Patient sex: M
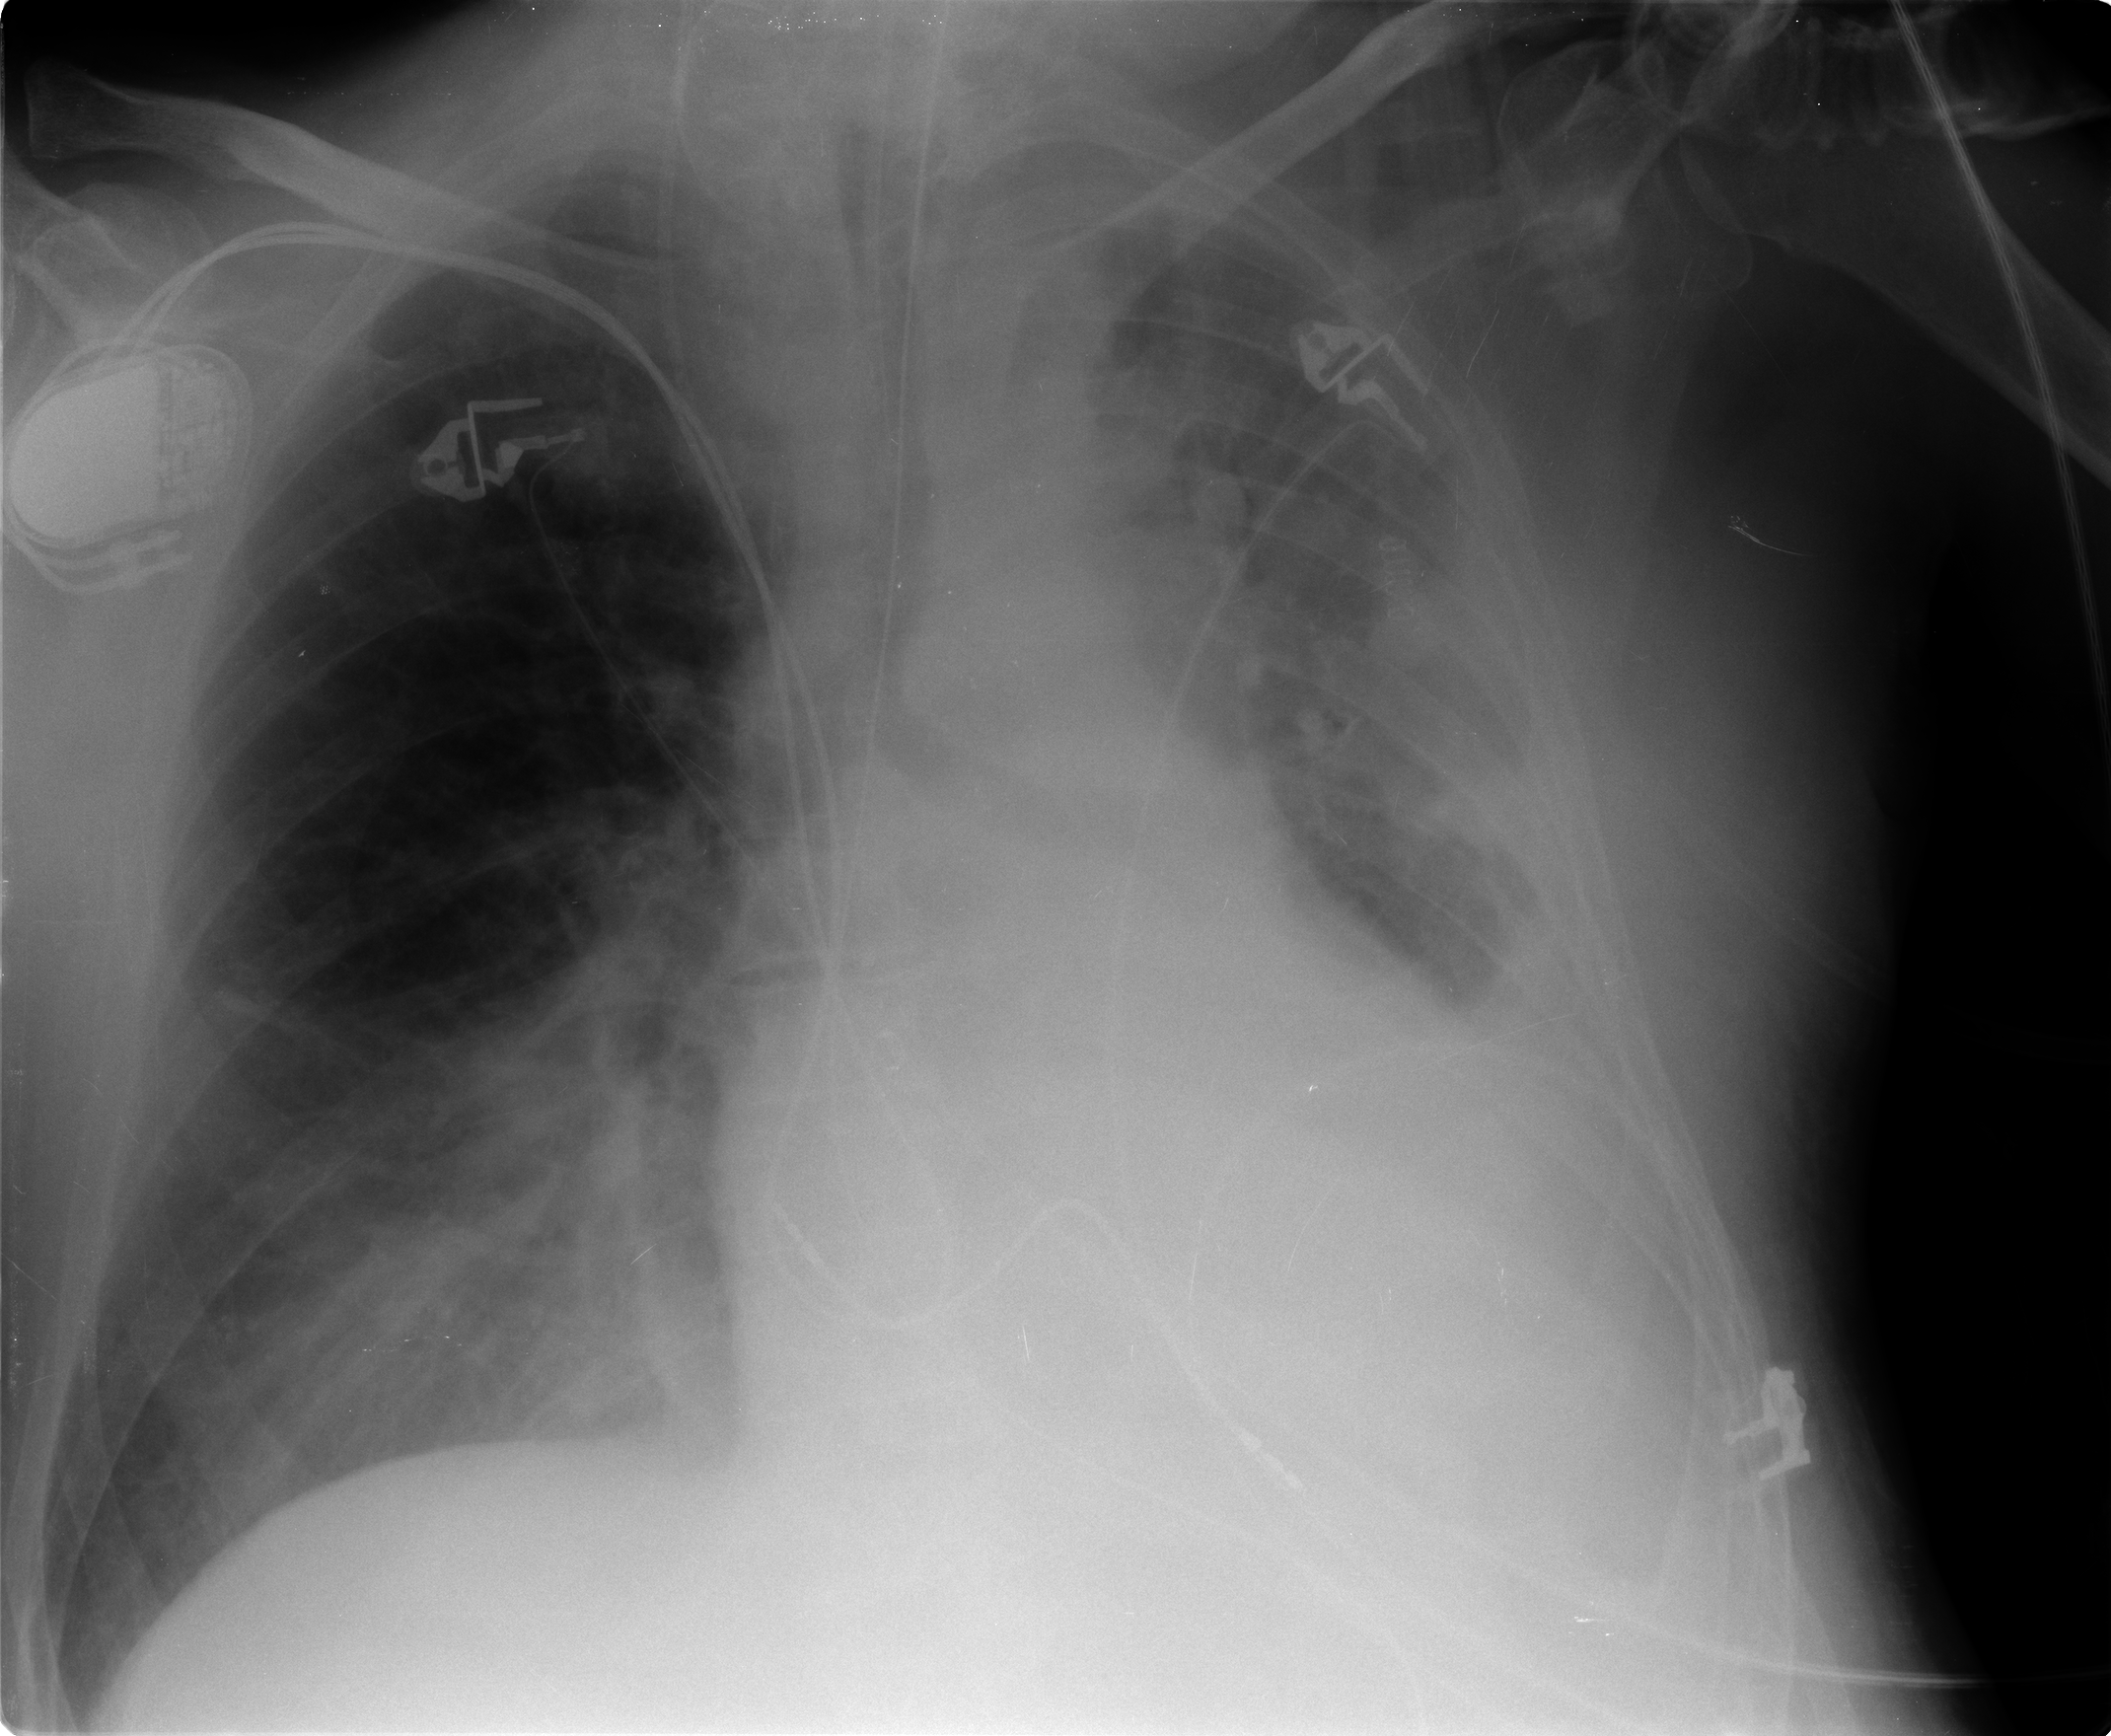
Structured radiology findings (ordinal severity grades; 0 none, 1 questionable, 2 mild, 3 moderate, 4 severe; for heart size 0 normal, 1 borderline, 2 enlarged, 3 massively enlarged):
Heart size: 2
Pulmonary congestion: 1
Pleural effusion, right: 0
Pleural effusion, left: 2
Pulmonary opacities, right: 2
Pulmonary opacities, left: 3
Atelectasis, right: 1
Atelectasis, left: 2